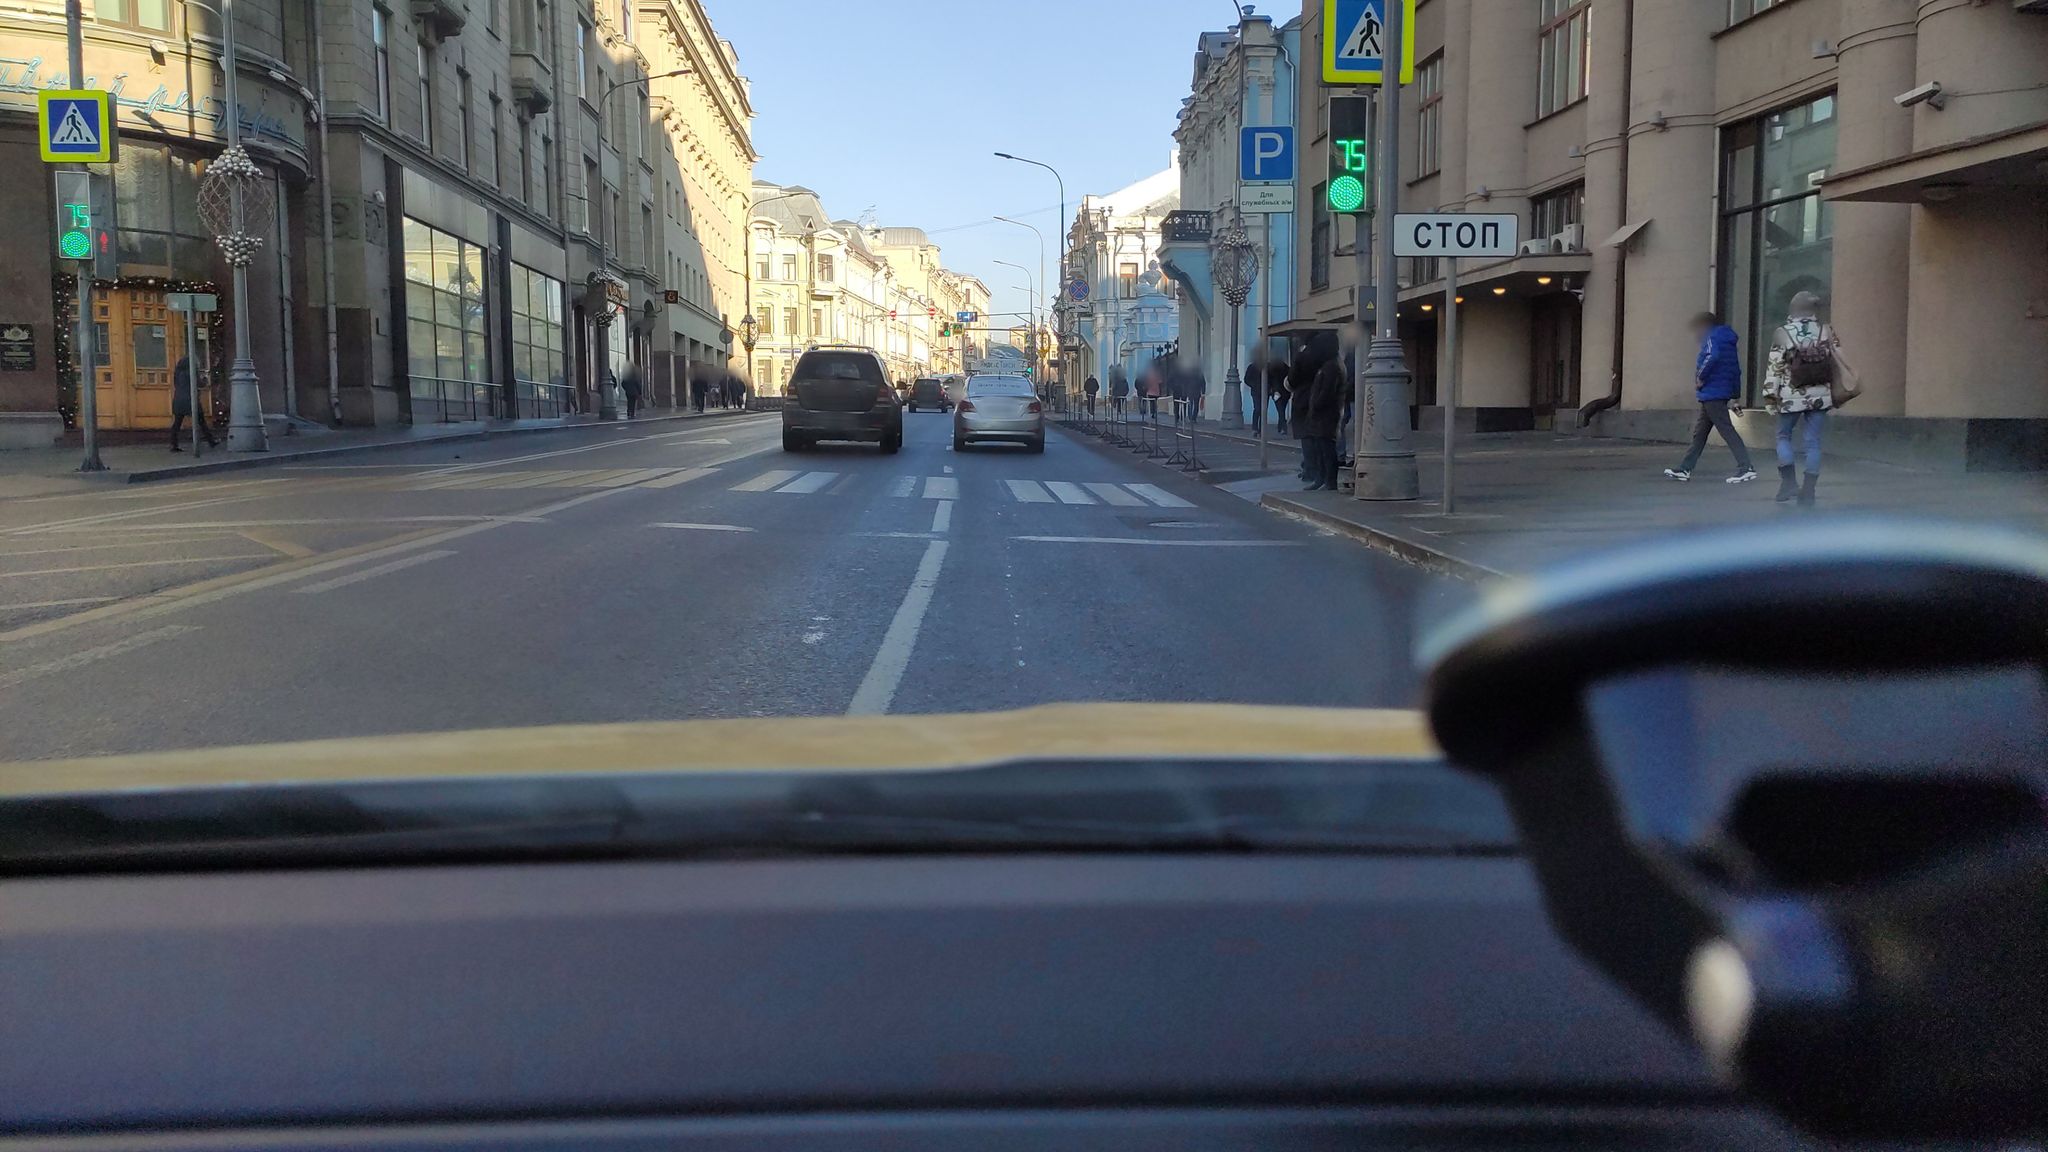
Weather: clear
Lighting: day
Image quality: good
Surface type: driving surface
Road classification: secondary
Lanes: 4
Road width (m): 5
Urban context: urban centre
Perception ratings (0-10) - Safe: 5.98, Lively: 6.96, Beautiful: 4.51, Boring: 2.69, Depressing: 2.29, Wealthy: 6.8